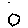
Label: hexagon